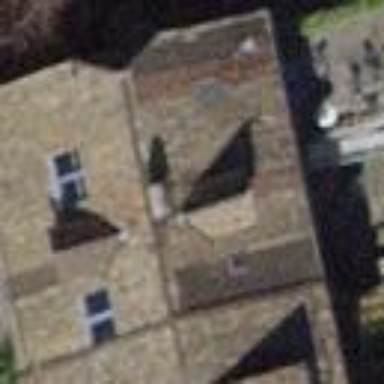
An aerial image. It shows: Building with tile roof.